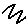
Label: zigzag